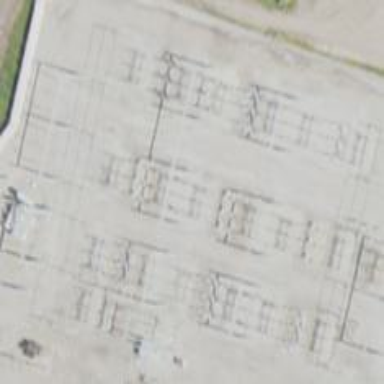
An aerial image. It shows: Switch for power supply.